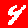
Digit: 4